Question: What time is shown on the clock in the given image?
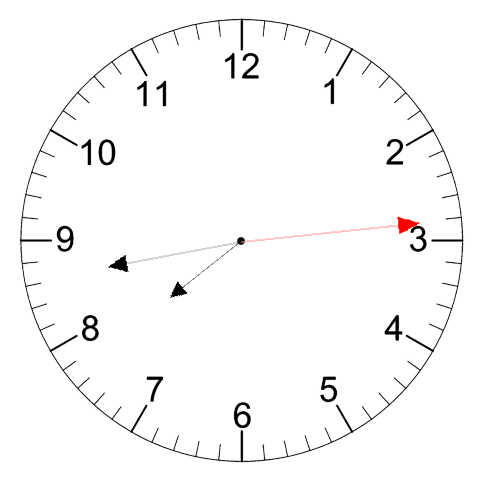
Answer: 07:43:14